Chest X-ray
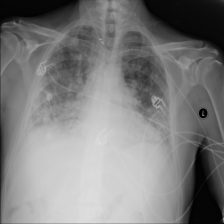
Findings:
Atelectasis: negative
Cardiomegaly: negative
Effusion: negative
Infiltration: negative
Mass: negative
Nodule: negative
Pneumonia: negative
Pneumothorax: negative
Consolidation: negative
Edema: negative
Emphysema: negative
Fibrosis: negative
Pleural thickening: negative
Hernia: negative